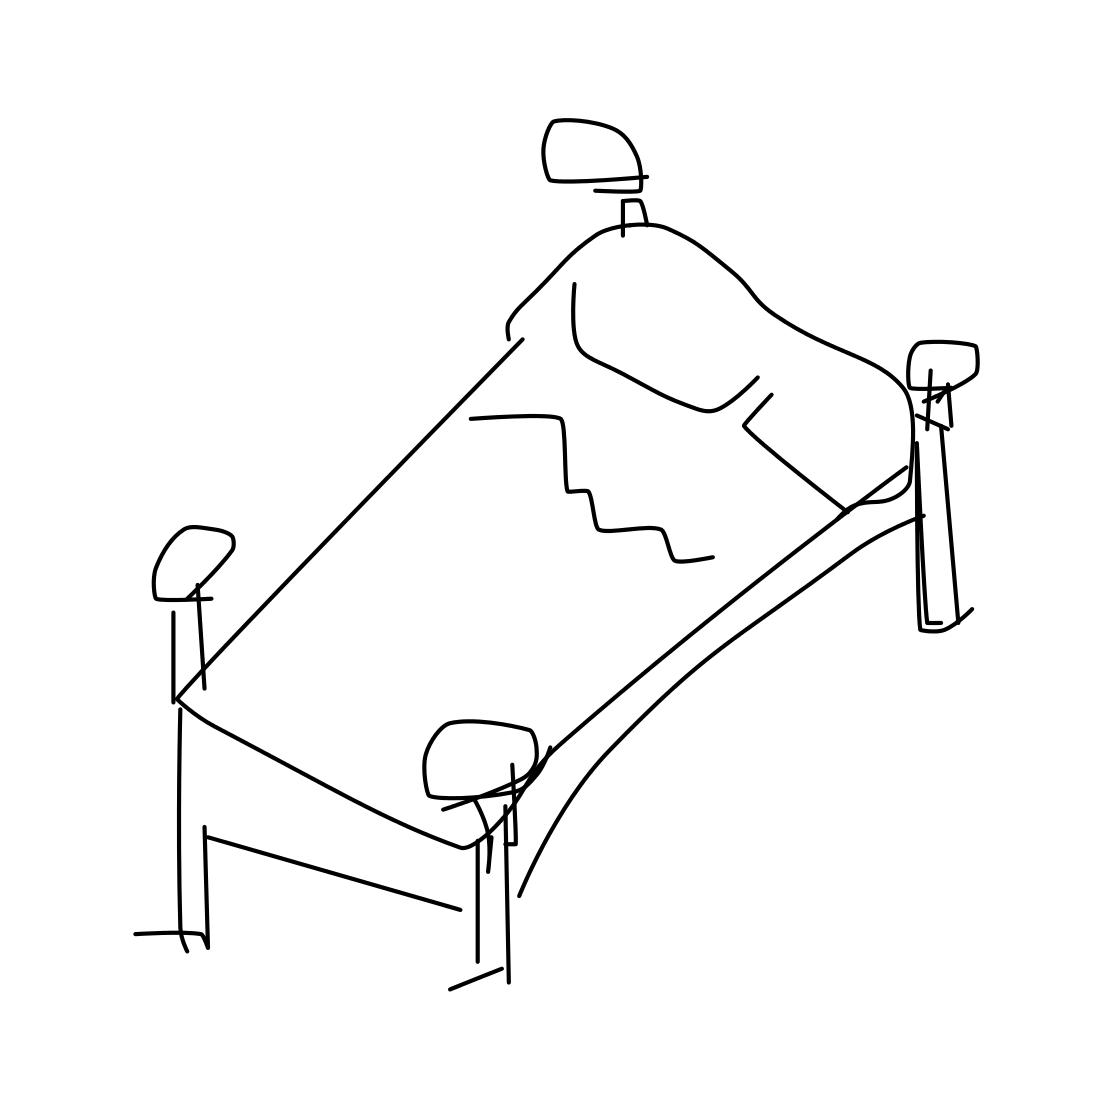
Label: bed